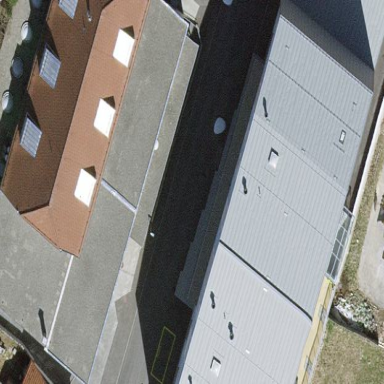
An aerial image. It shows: School building with gambrel roof shape.